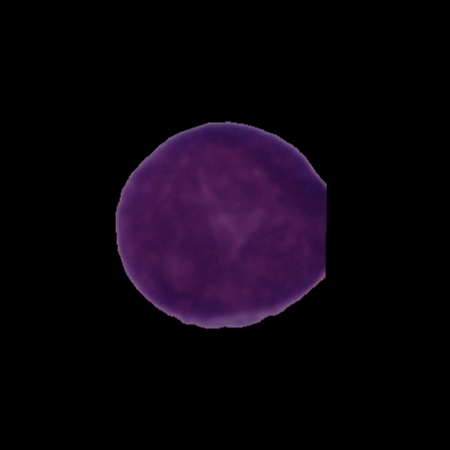
Label: cancer